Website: home-depot
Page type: delivery-shipping
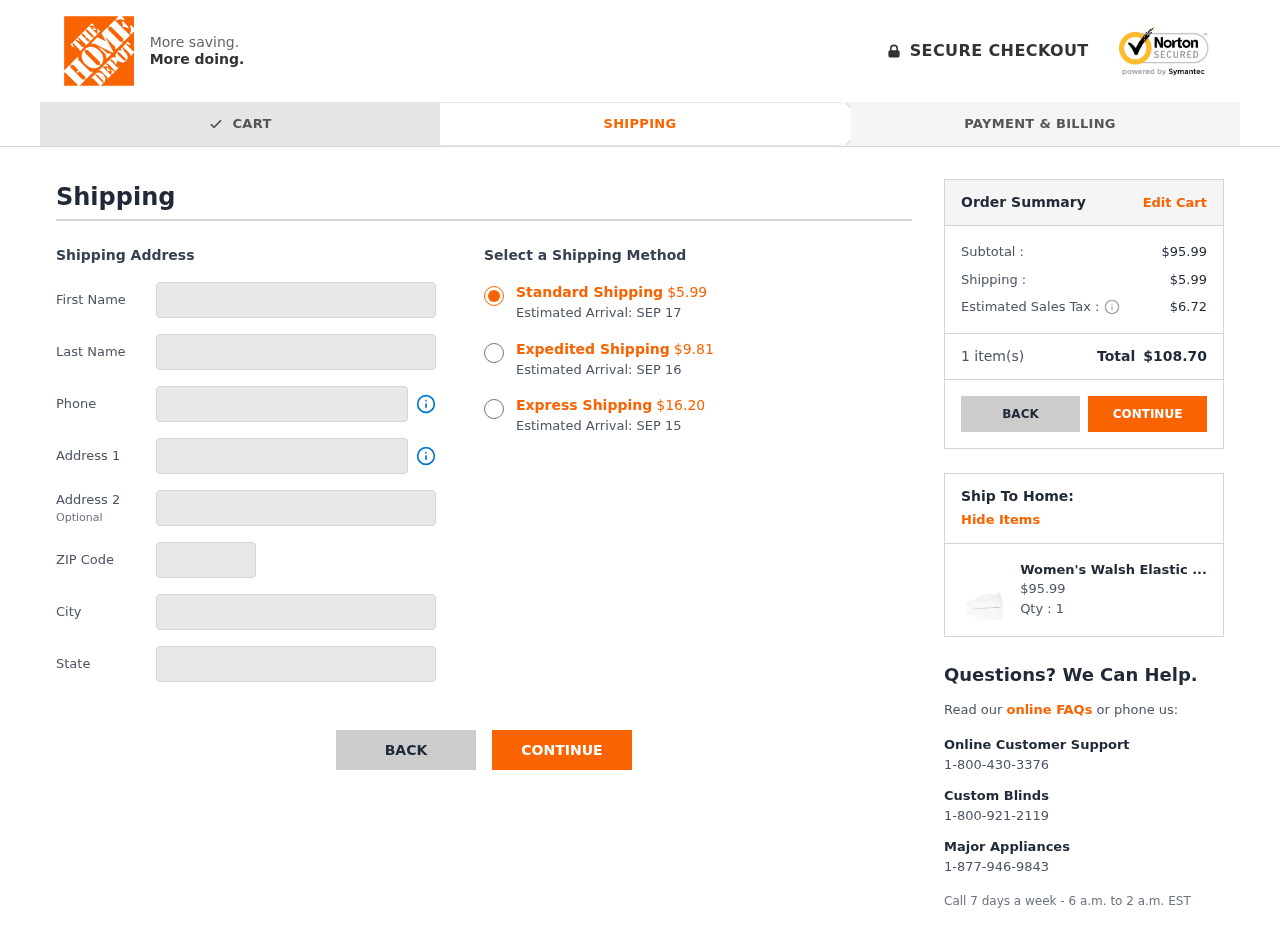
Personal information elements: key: PII_CITY
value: North Megan
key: PII_FIRSTNAME
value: Don
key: PII_LASTNAME
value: Young
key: PII_PHONE
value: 4997682210
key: PII_POSTCODE
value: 08089
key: PII_STATE
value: Wisconsin
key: PII_STREET
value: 235 Amanda Garden
Product elements: key: PRODUCT1_NAME
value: Women's Walsh Elastic Trainer White (White) 8 UK (41 EU)
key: PRODUCT1_PRICE
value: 95.99
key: PRODUCT1_QUANTITY
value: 1
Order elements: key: ORDER_SHIPPING_COST_STANDARD
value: $5.99
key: ORDER_DELIVERY_DATE
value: SEP 17
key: ORDER_SHIPPING_COST_EXPEDITED
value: $9.81
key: ORDER_DELIVERY_DATE_EXPEDITED
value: SEP 16
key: ORDER_SHIPPING_COST_EXPRESS
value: $16.20
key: ORDER_DELIVERY_DATE_EXPRESS
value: SEP 15
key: ORDER_SUBTOTAL
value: $95.99
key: ORDER_SHIPPING_COST
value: $5.99
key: ORDER_TAX
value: $6.72
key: ORDER_NUM_ITEMS
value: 1
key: ORDER_TOTAL
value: $108.70